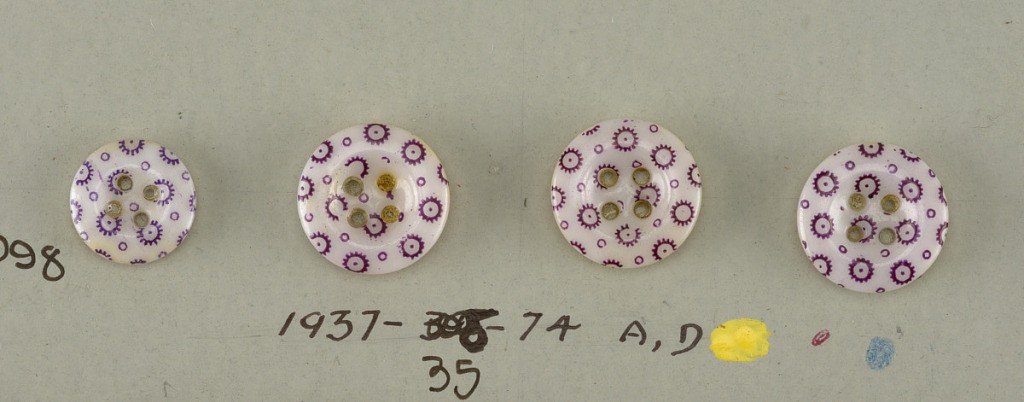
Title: Set of Four Buttons
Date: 1840s
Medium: porcelain?
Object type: buttons
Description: Four small round white buttons with purple printed design of tiny raved circles and dots.  Four holes for sewing.

On card 6